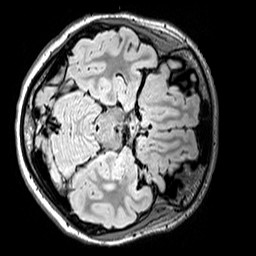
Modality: FLAIR
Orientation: axial
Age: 14
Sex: female
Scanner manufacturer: siemens
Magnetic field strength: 3 T
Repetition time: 5 s
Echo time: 0.388 s